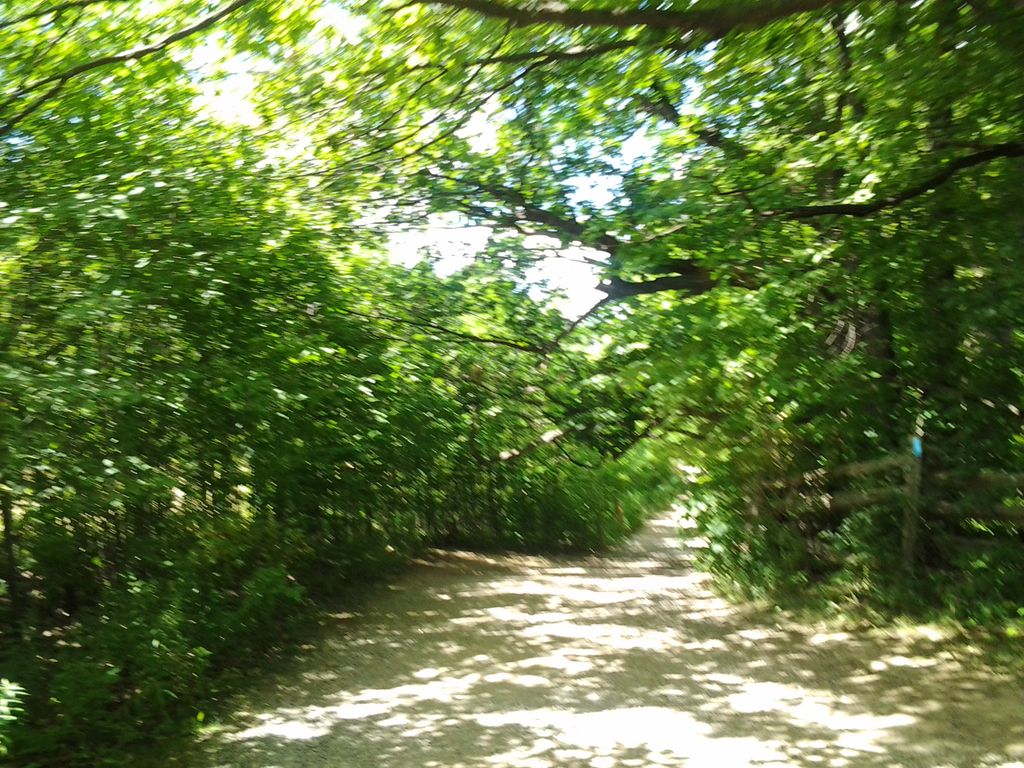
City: hamilton